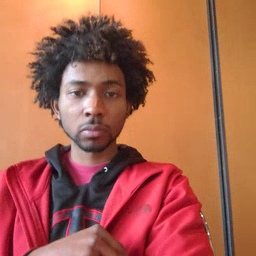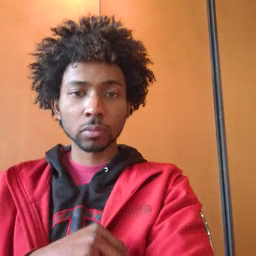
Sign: duck